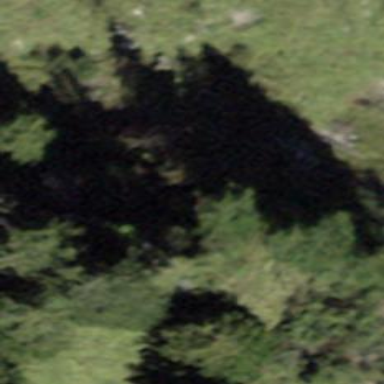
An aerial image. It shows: Forest area.